Question: i want to display bar chart in android app using some free chart engine which is suitable.
this is how i am excepecting the graph to be:
I am trying to make with following features.
Add onclick to each bar(red,blue,green).
Display the legend on top instead of bottom.
In Y axis it displays values I want to display 1 - 200.
And onlick display the values on top of each bar.

i have looked into 'Achart engine' but it does not have a bar chart like this.
please help me on this.
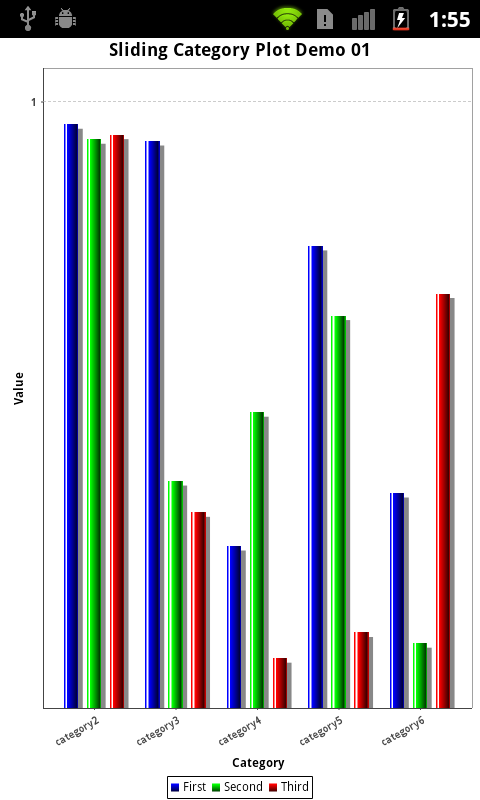
Answer: refer this. I think this will help you.
<URL>
<URL>